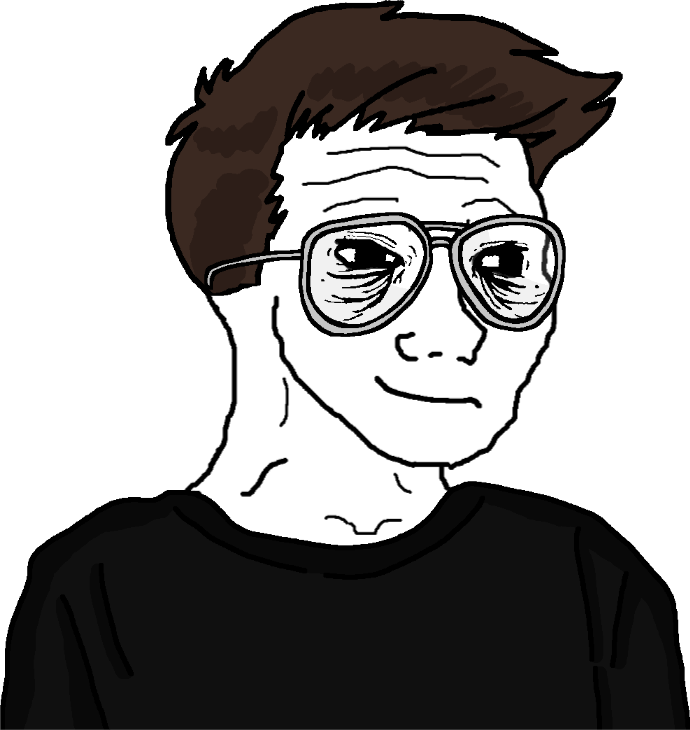
Label: 5_NPC